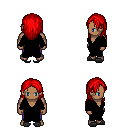
a pixel art fantasy rpg character, male body template, human, dark skin, black robe, magenta pants, red long hairstyle, gray slippers, four views (front, back, left, right), 2x2 character sprite sheet, small pixel art, hard edges, no anti-aliasing